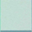
Piece: xx